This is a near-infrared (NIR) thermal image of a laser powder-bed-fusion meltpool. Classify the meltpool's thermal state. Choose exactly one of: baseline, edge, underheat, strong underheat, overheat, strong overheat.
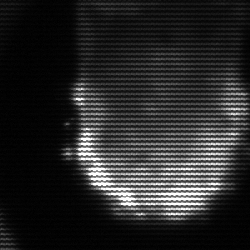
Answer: baseline